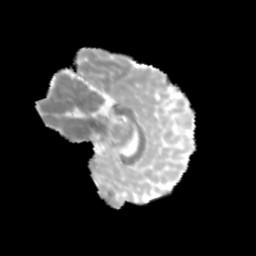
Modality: MD
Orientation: sagittal
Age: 13
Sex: male
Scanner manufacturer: siemens
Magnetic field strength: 3 T
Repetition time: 3.8 s
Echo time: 0.07 s